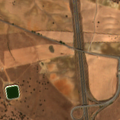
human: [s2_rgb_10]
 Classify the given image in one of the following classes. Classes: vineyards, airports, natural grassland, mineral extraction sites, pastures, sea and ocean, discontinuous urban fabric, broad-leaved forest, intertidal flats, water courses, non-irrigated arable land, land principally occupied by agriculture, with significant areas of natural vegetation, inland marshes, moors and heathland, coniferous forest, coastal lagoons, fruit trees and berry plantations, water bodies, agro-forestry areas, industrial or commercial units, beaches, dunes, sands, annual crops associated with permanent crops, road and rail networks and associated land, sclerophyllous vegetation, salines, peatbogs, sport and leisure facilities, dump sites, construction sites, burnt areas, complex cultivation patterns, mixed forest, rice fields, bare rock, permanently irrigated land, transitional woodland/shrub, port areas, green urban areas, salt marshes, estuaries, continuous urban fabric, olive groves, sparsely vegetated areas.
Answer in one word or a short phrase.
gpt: non-irrigated arable land, olive groves, agro-forestry areas